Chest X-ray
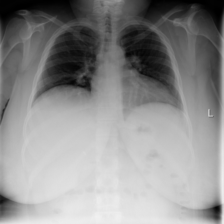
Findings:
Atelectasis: negative
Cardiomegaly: negative
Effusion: negative
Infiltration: negative
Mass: negative
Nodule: negative
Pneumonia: negative
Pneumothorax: negative
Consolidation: negative
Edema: negative
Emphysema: negative
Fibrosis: negative
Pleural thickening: negative
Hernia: negative